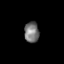
Tissue: skin
Cell type: Epithelial cells
Senescence score: 0.2592
Nuclear area (px): 299
Mean DAPI intensity: 118.204